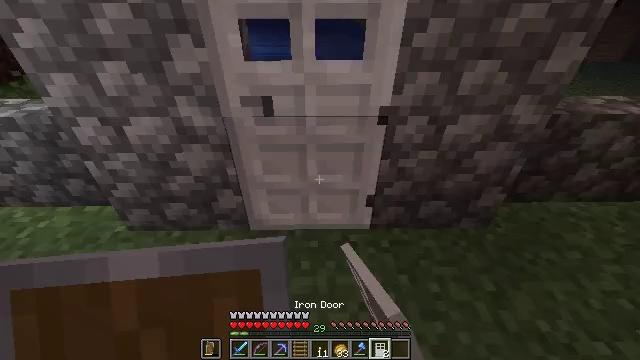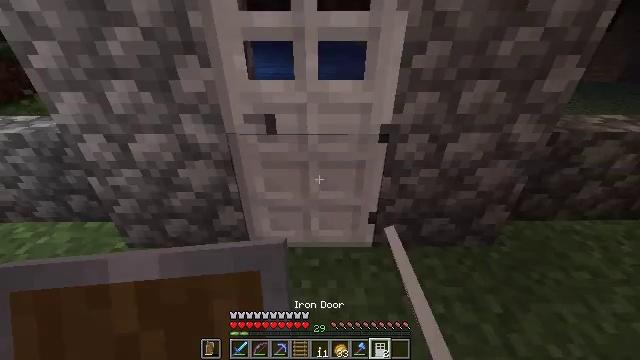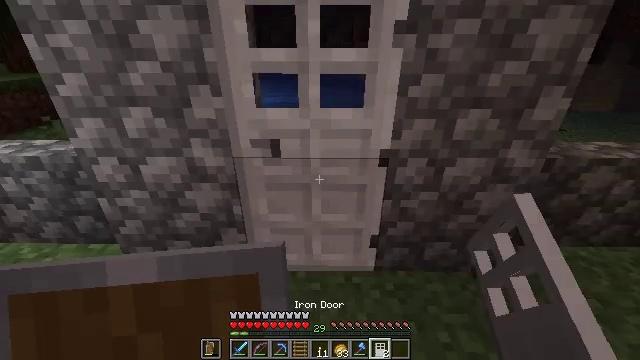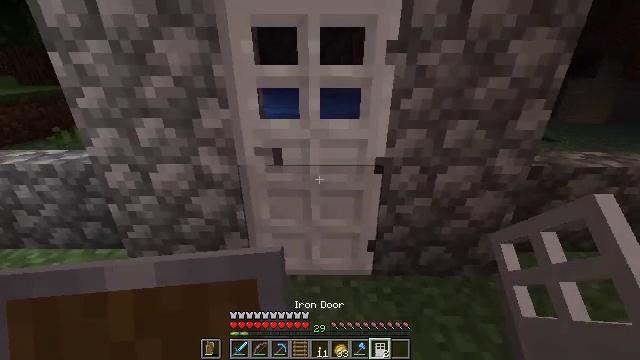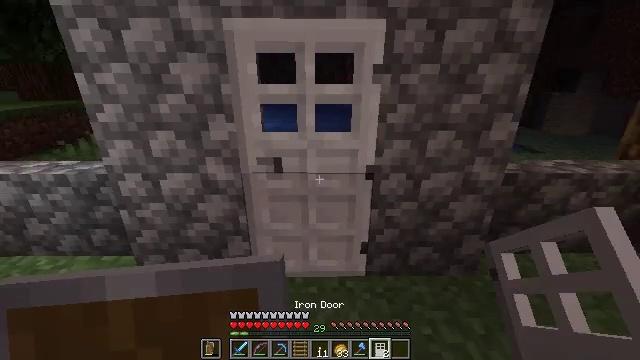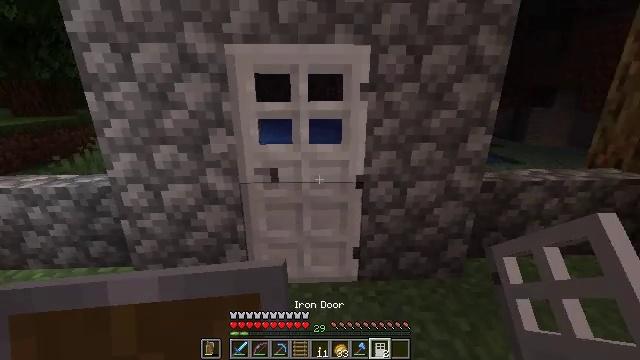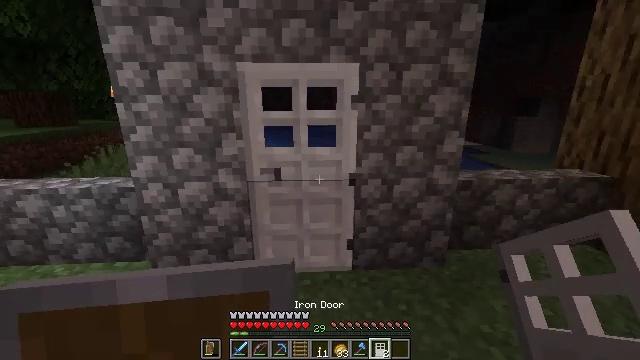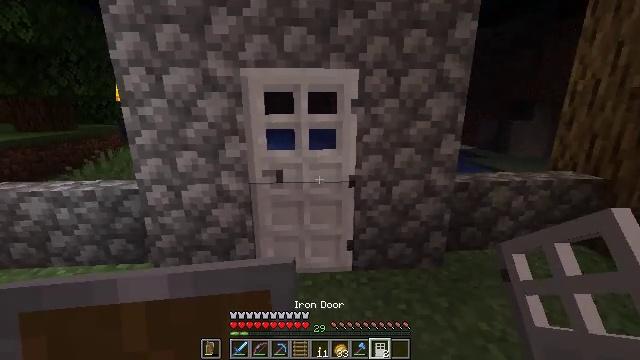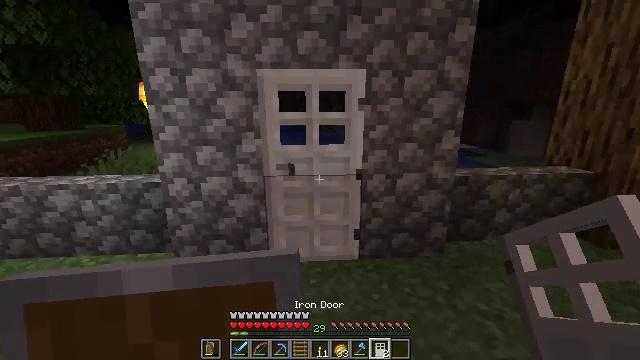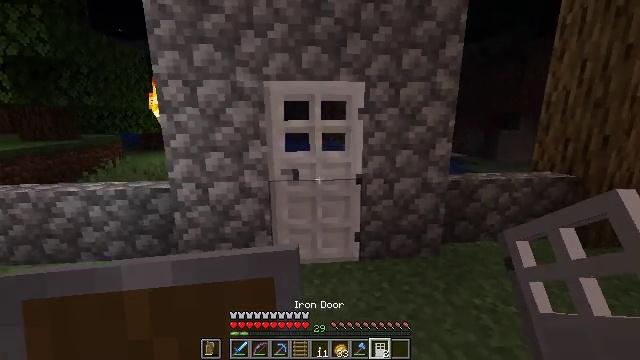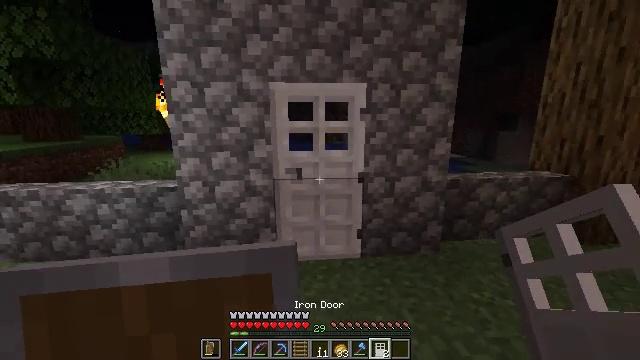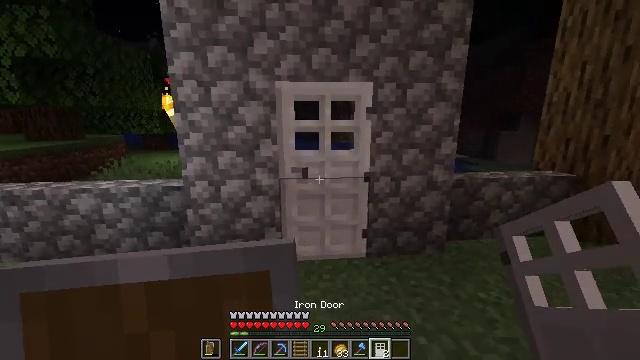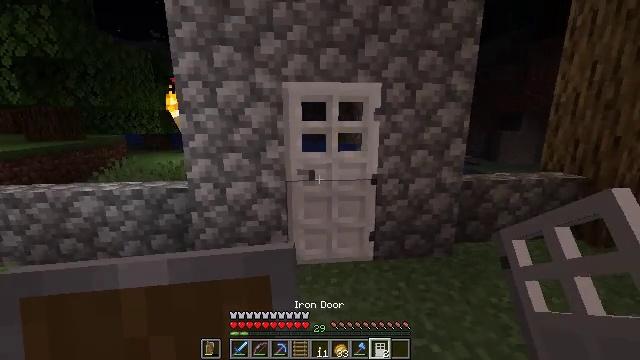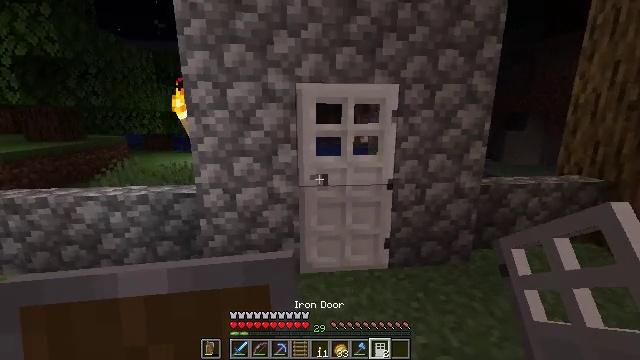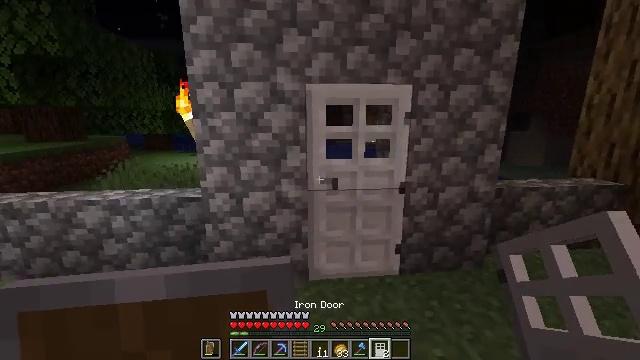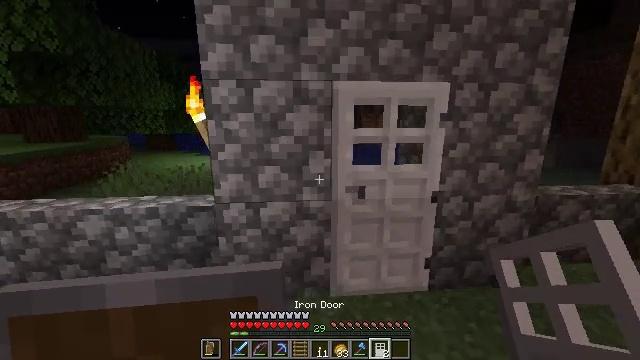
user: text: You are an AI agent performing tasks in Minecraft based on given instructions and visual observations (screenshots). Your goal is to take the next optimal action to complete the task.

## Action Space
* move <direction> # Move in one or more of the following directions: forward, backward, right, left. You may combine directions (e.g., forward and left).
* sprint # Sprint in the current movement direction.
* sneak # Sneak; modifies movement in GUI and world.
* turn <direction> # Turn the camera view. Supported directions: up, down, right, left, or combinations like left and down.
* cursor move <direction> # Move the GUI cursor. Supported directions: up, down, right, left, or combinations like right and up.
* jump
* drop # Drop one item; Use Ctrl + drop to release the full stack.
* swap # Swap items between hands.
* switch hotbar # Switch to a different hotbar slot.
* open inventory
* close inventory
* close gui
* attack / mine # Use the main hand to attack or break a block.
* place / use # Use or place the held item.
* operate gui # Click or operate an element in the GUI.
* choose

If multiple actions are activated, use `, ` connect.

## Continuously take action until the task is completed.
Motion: motion action
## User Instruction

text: Make an oak button in the crafting grid.
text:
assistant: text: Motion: turn up
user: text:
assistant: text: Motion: move back, turn up
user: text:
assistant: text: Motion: move back, turn up
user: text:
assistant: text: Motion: move back, turn right and up
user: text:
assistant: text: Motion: move back, turn right and up
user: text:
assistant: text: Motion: move back, turn right and up
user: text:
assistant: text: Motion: move back and move left
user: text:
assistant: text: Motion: move back and move left
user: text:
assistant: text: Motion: turn right and up
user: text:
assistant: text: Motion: no_op
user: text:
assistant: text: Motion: move forward and move left
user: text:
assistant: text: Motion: move forward and move left
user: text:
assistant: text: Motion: move forward and move left
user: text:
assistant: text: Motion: move forward and move left
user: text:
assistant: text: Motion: move forward and move left
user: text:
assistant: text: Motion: move forward and move left
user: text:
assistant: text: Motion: move forward and move left
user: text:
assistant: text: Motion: move forward and move left
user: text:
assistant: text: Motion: move forward and move left
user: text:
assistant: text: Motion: move forward and move left
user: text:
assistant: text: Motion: move forward and move left
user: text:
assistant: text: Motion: move forward and move left
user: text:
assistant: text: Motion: move forward and move left, turn right and down
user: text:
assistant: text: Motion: move forward and move left, turn right
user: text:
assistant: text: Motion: move right, turn right and up
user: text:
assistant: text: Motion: move right, turn right and up
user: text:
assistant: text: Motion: move forward and move right, turn right and up
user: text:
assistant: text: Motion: move forward and move right, turn right and up
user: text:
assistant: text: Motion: move forward and move right
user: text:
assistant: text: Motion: move forward and move right